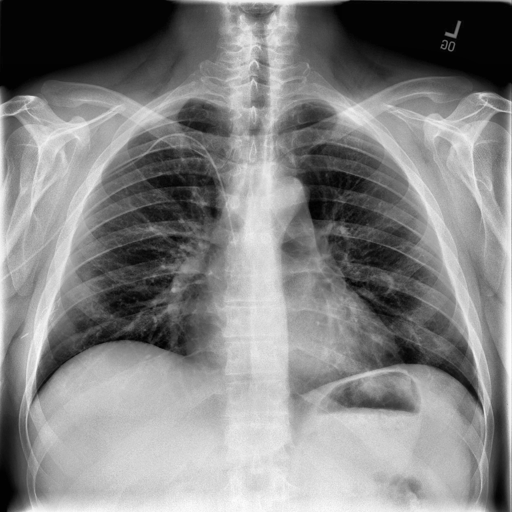
Finding: NORMAL